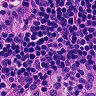
Metastatic tissue present: no